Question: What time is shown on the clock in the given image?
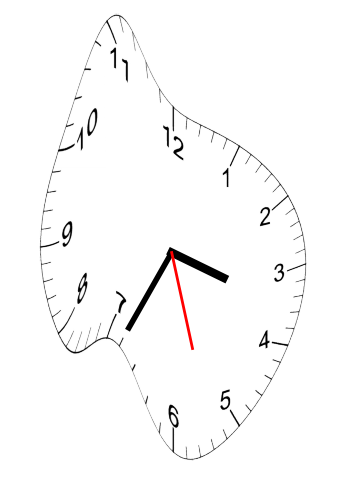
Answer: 03:34:27